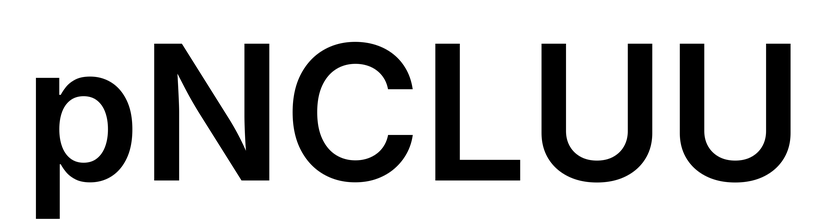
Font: Inter_SemiBold